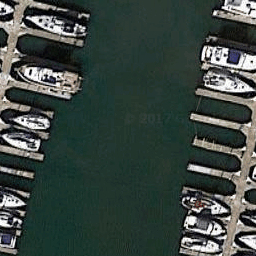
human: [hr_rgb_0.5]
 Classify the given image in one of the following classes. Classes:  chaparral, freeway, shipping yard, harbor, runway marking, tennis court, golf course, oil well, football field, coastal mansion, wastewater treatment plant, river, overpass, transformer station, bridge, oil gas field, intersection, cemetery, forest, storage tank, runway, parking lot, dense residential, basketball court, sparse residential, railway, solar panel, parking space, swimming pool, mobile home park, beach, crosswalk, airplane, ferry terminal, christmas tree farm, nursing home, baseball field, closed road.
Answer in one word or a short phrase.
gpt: harbor